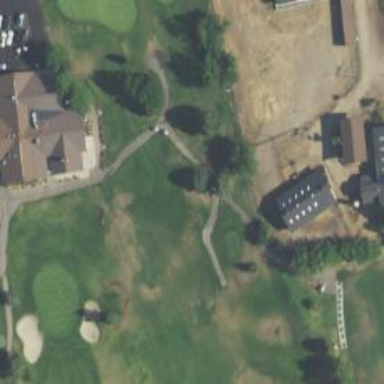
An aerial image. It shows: Service road used as golf cart path.